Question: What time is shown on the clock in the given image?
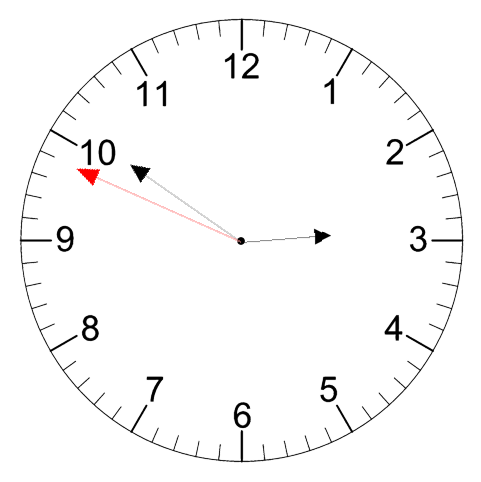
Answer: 02:50:49